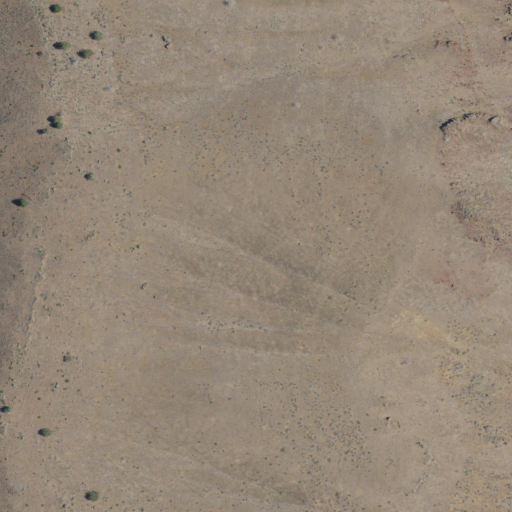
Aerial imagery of cliff(s) in California named Howitzer Point containing shrub and grassland